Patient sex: M
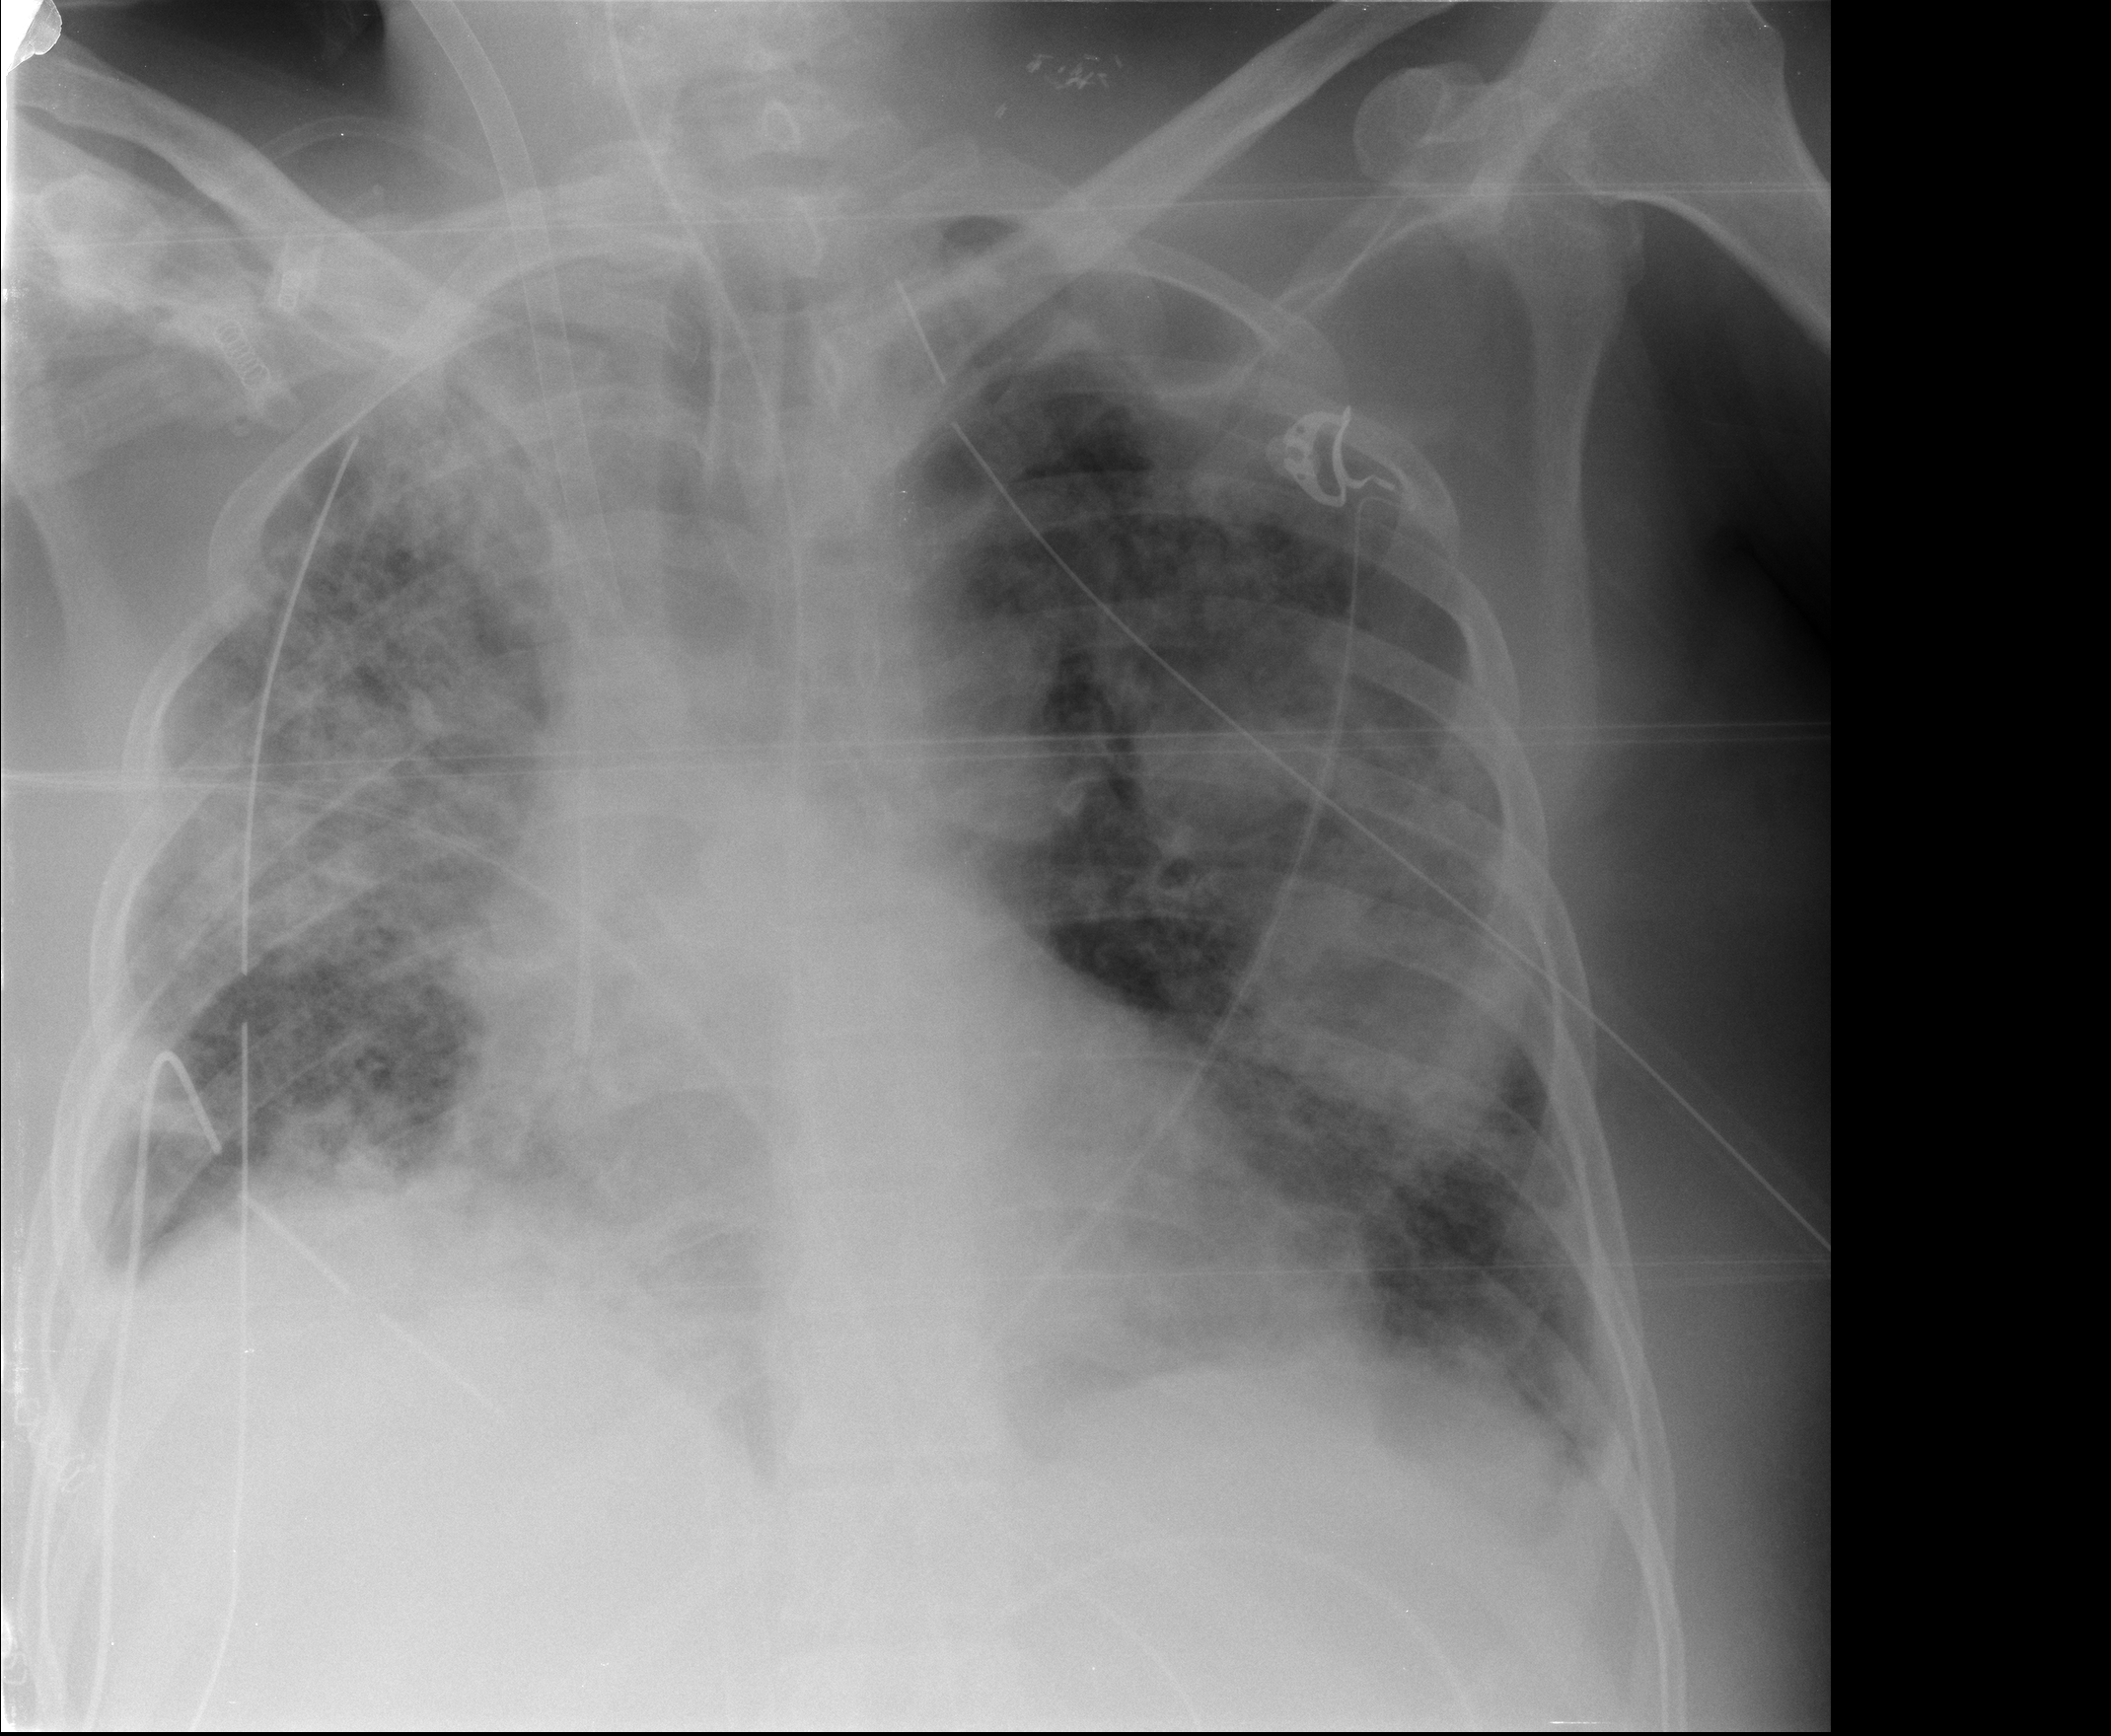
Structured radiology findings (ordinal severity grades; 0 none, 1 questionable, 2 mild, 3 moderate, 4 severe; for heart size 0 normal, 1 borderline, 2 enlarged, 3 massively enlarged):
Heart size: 2
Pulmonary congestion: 2
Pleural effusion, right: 1
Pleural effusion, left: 1
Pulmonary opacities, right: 3
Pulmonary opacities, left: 3
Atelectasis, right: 3
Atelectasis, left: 3